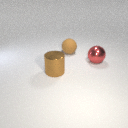
large brown rubber sphere to the left of large red metal sphere